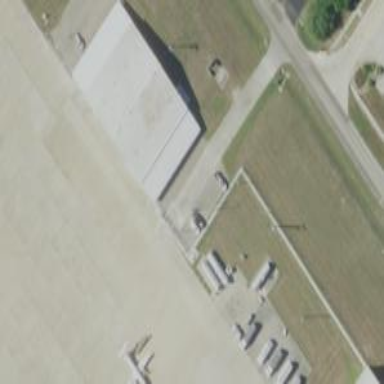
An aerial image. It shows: Hangar building located at airport.